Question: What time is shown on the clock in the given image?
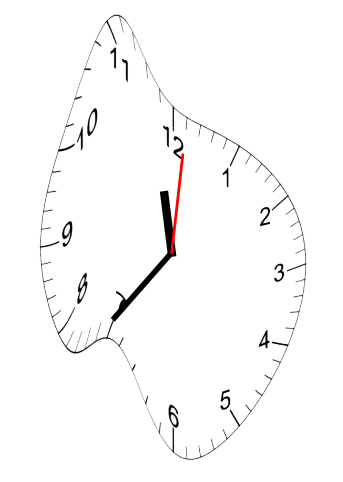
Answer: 11:36:01